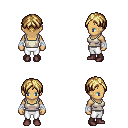
a pixel art fantasy rpg character, female body template, human, tanned skin, white pirate shirt, white pants, blonde parted hairstyle, white cloth bandages, maroon shoes, four views (front, back, left, right), 2x2 character sprite sheet, small pixel art, hard edges, no anti-aliasing